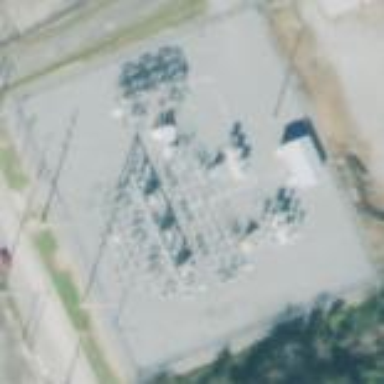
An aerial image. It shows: There is distribution substation enclosed by fence.